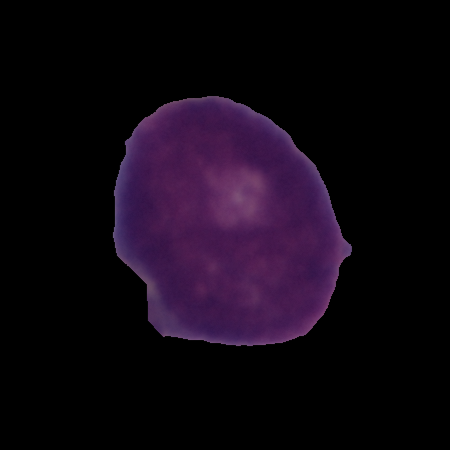
Label: cancer